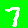
Digit: 7